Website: macys
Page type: review-order
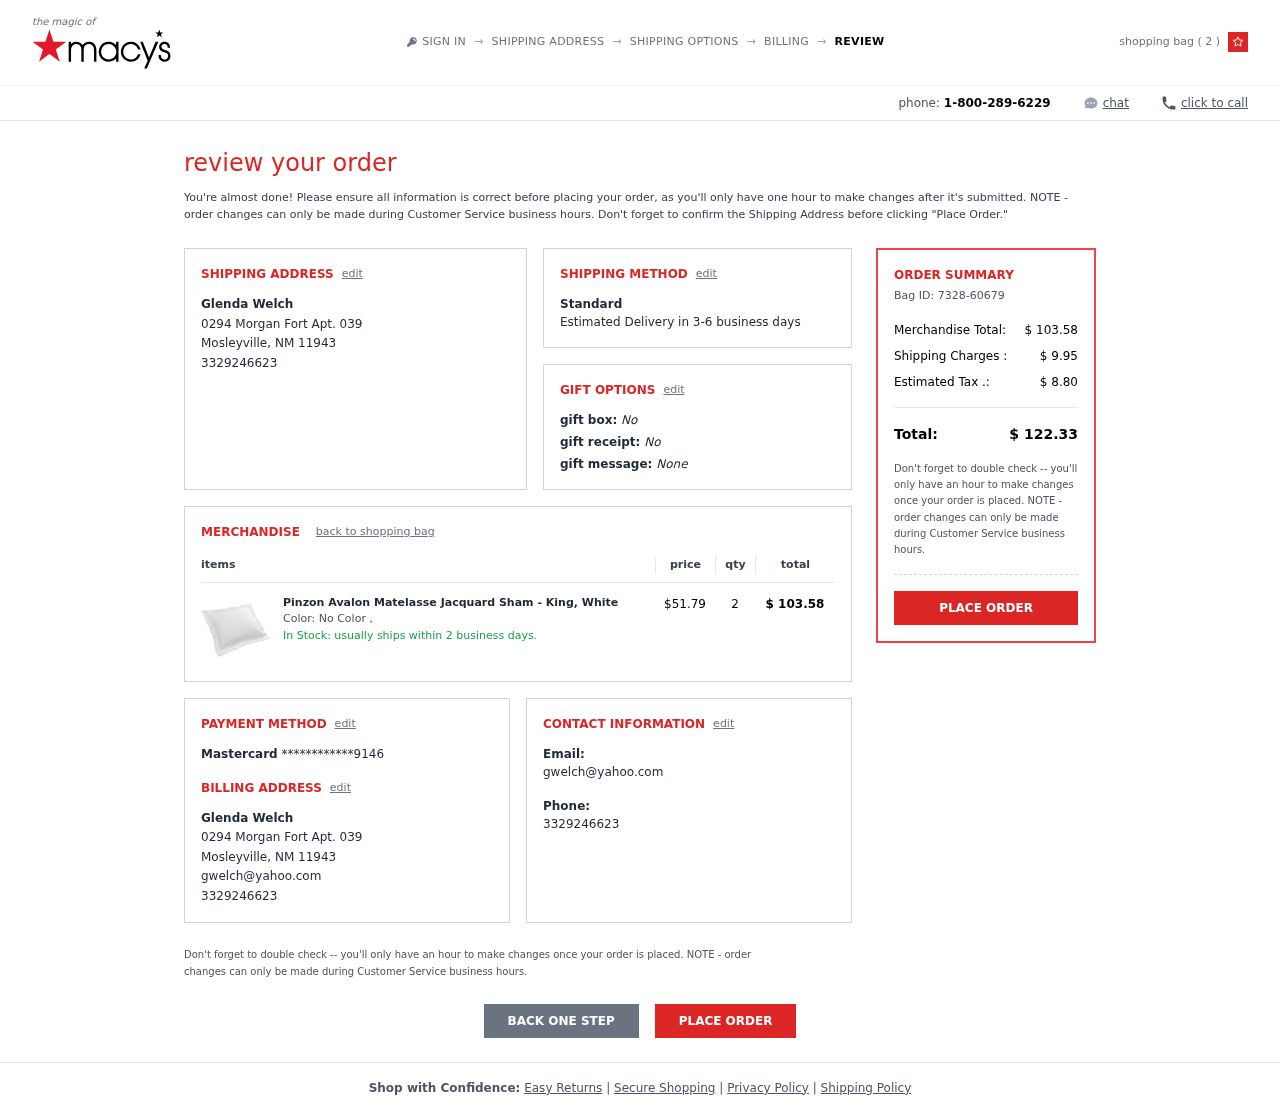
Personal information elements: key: PII_CARD_LAST4
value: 9146
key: PII_CARD_TYPE
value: Mastercard
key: PII_CITY
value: Mosleyville
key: PII_EMAIL2
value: gwelch@yahoo.com
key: PII_EMAIL3
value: gwelch@yahoo.com
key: PII_FULLNAME
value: Glenda Welch
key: PII_FULLNAME2
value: Glenda Welch
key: PII_PHONE
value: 3329246623
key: PII_PHONE2
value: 3329246623
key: PII_PHONE3
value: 3329246623
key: PII_POSTCODE
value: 11943
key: PII_STATE_ABBR
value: NM
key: PII_STREET
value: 0294 Morgan Fort Apt. 039
Product elements: key: PRODUCT1_NAME
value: Pinzon Avalon Matelasse Jacquard Sham - King, White
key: PRODUCT1_PRICE
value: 51.79
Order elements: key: ORDER_NUM_ITEMS
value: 2
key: ORDER_DELIVERY_DATE
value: Estimated Delivery in 3-6 business days
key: ORDER_SUBTOTAL
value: $ 103.58
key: ORDER_ID
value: Bag ID: 7328-60679
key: ORDER_SHIPPING_COST
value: $ 9.95
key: ORDER_TAX
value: $ 8.80
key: ORDER_TOTAL
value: $ 122.33